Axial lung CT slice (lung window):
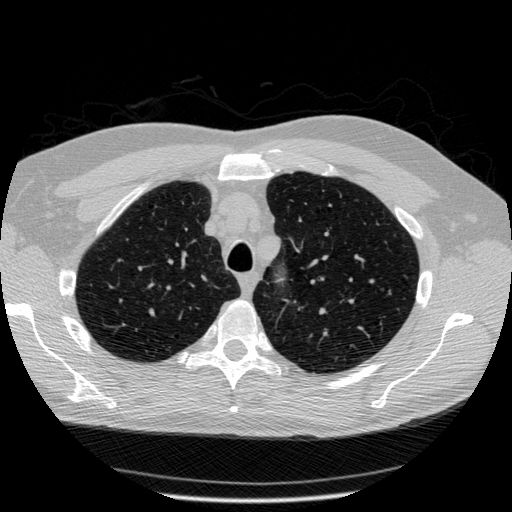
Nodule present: no